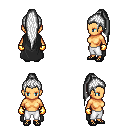
a pixel art fantasy rpg character, female body template, human, tanned skin, black cape, white pants, white extra-long topknot hairstyle, gold gloves, ghillies, four views (front, back, left, right), 2x2 character sprite sheet, small pixel art, hard edges, no anti-aliasing